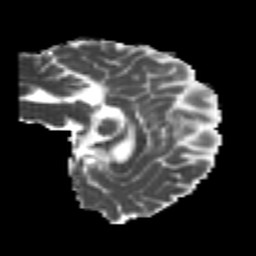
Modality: MD
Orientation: sagittal
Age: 23
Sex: female
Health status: healthy
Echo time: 0.074 s